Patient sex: M
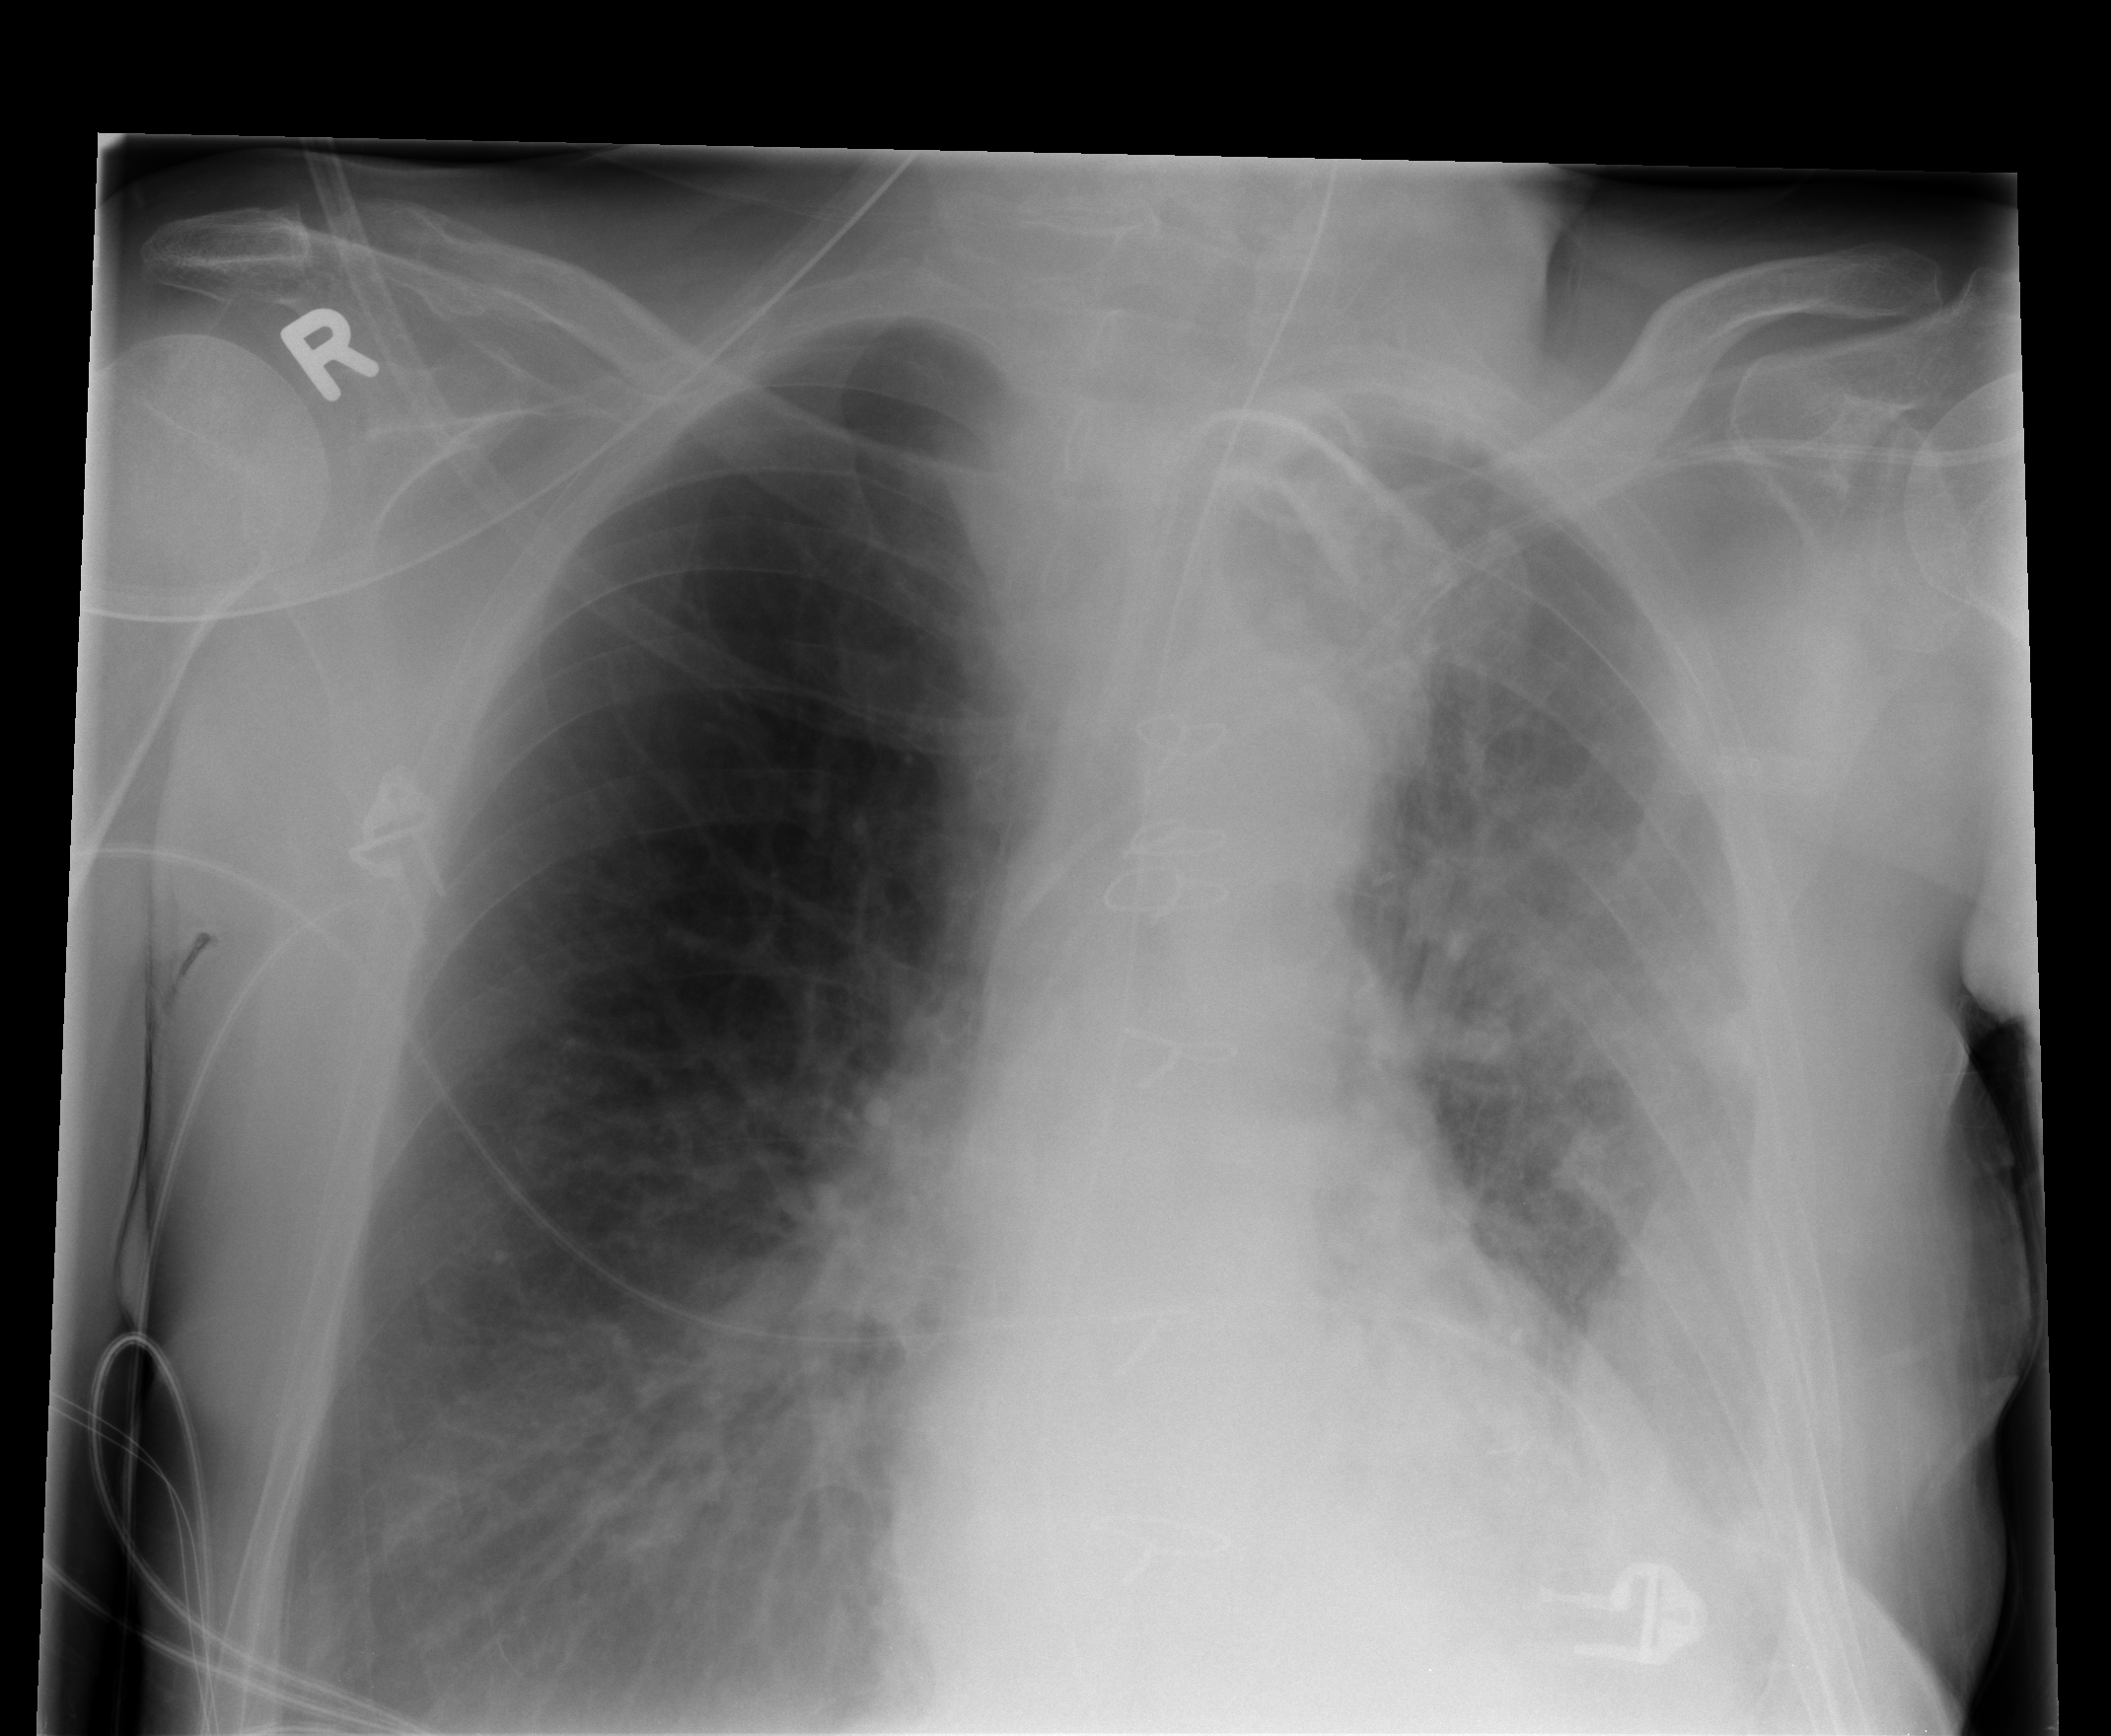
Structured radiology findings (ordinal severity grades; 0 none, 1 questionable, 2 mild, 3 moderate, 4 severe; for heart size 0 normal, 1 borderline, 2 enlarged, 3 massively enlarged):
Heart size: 1
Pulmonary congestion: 2
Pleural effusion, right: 1
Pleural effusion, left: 2
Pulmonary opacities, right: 2
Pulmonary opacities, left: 3
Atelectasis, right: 1
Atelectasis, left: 2